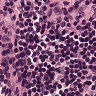
Metastatic tissue present: no